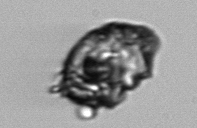
Label: Proterythropsis